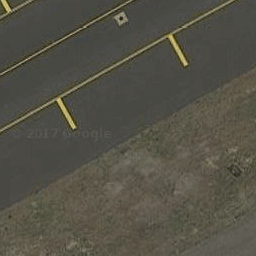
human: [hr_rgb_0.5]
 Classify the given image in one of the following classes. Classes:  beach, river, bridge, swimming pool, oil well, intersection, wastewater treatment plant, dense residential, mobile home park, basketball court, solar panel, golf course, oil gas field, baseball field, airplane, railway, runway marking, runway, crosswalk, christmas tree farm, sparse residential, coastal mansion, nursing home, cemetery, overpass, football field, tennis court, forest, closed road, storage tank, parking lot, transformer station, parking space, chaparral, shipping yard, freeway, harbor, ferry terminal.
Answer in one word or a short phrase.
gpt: runway marking